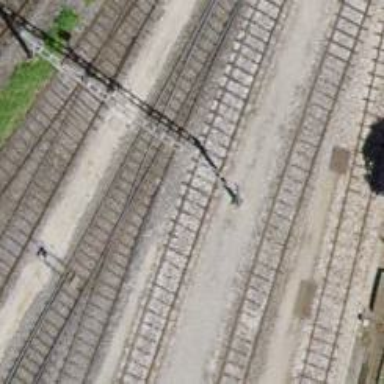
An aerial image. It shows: Railway switch.